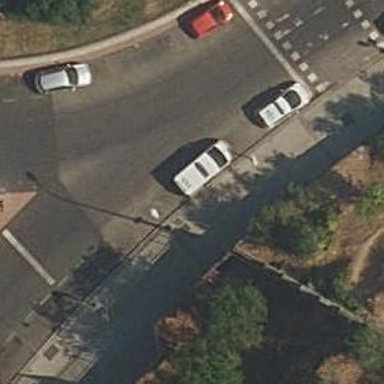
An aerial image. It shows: Road with traffic signals.